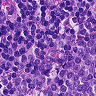
Metastatic tissue present: no